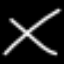
Label: line